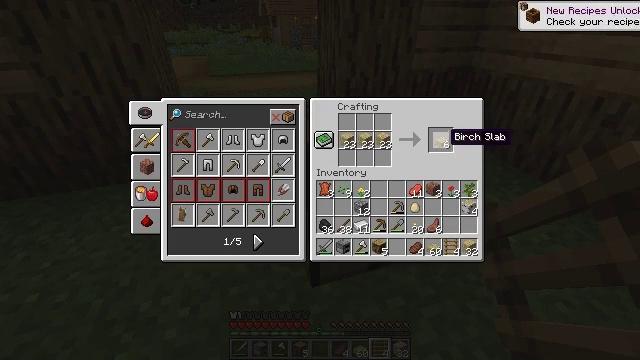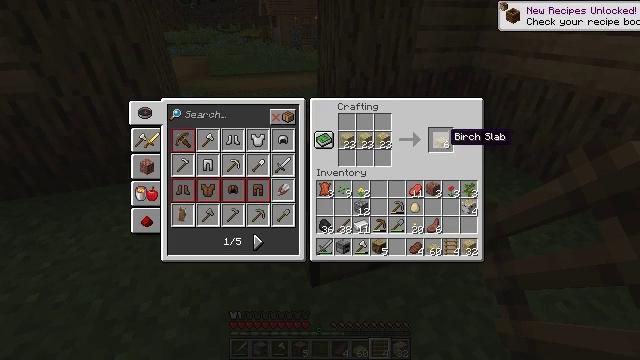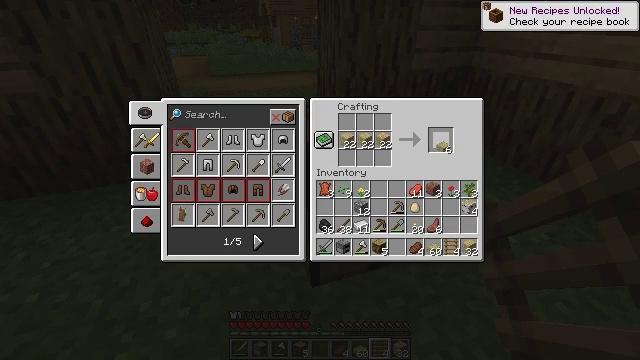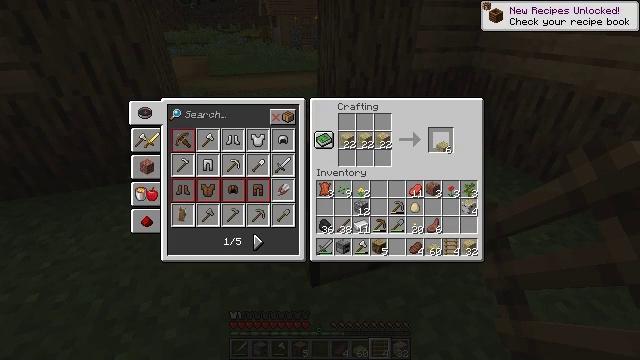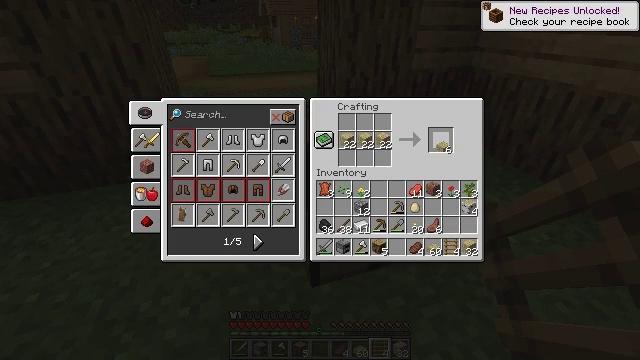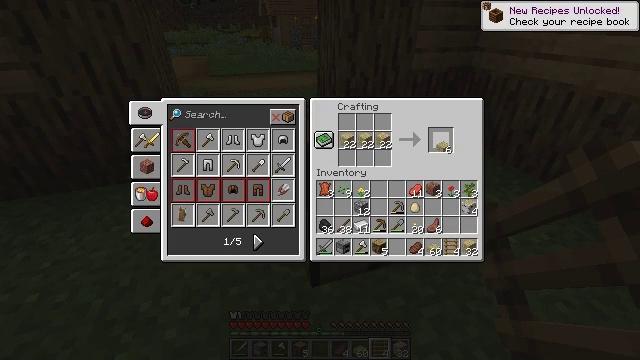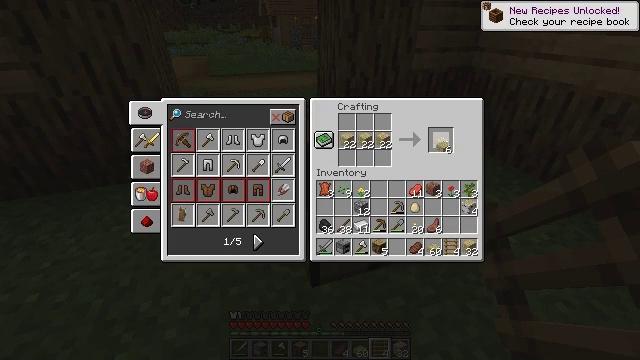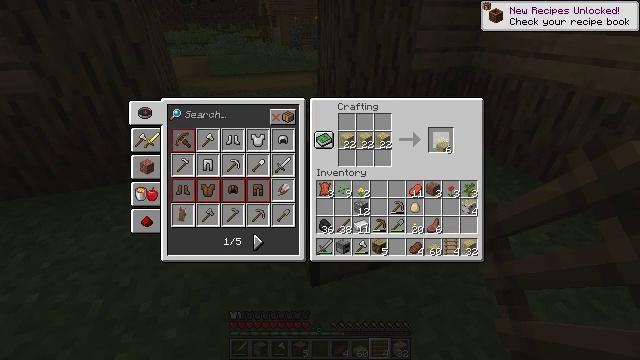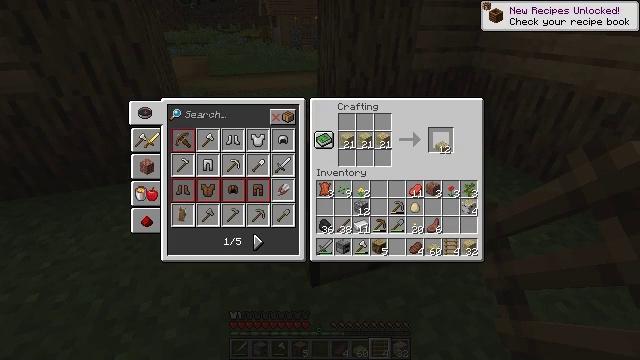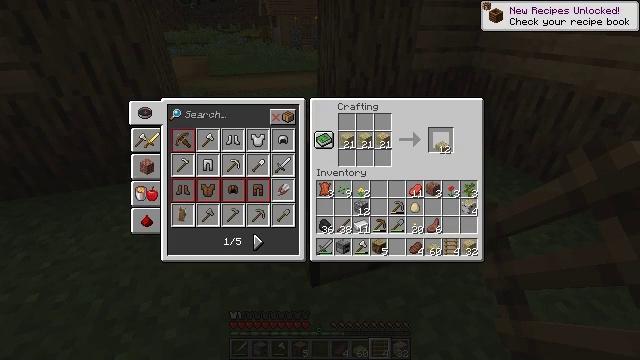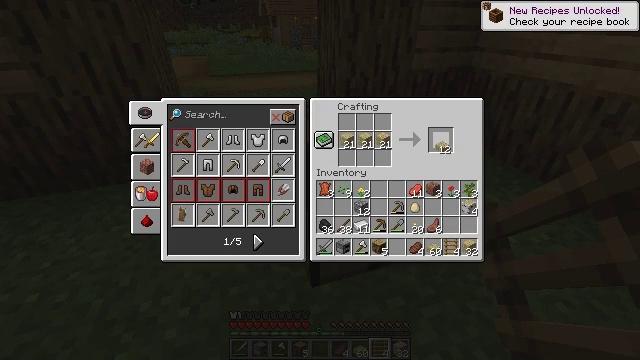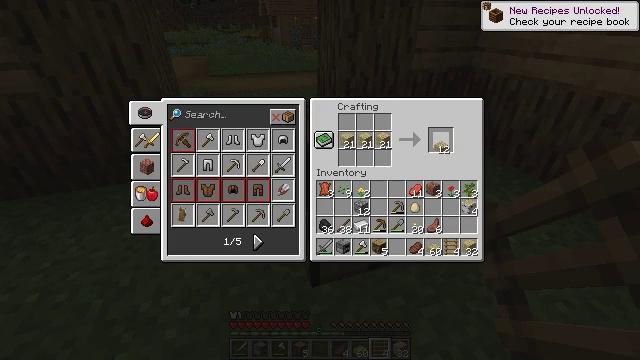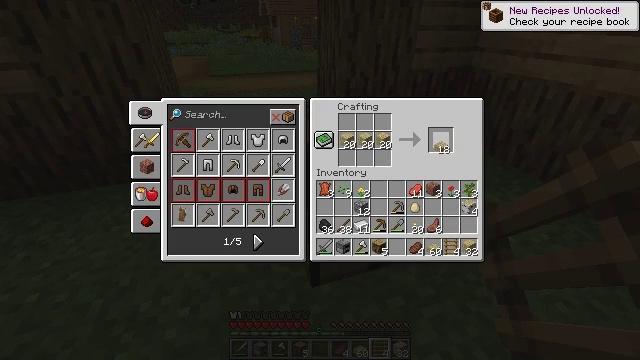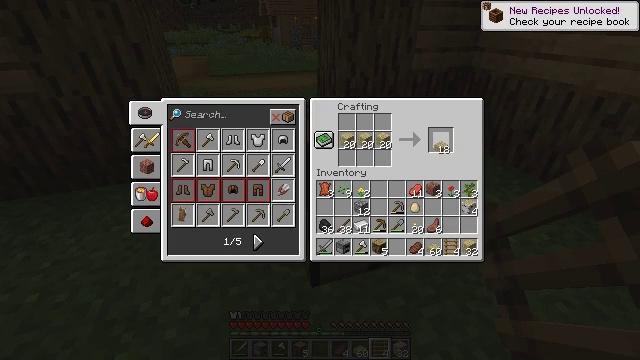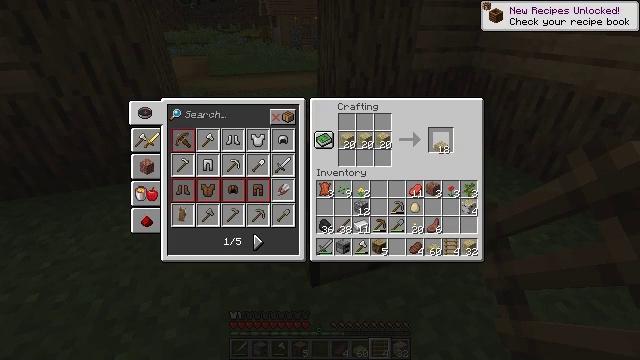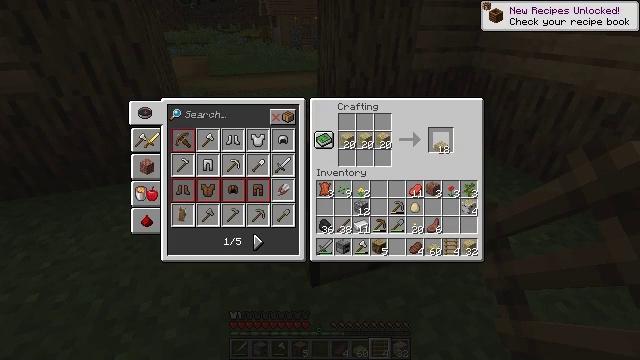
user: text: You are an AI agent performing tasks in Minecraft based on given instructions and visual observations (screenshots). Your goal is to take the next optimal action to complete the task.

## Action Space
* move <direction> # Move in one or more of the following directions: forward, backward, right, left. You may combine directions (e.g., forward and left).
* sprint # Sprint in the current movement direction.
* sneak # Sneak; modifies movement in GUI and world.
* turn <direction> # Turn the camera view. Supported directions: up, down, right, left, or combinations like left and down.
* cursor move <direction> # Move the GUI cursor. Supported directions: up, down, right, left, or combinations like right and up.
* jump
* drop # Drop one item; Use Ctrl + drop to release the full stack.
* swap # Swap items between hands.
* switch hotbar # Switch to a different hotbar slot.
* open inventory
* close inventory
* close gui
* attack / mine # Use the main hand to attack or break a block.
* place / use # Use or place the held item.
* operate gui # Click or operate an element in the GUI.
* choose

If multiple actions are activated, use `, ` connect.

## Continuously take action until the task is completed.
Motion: motion action
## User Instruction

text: Use a crafting table to make birch slabs.
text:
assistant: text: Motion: no_op
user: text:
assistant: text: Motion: operate gui
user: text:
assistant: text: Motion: operate gui
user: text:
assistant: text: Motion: operate gui
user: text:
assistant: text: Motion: no_op
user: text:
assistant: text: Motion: operate gui
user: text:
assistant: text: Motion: operate gui
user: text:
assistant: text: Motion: no_op
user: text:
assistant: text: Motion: operate gui
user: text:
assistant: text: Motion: operate gui
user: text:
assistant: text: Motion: operate gui
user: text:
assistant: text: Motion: no_op
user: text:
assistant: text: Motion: operate gui
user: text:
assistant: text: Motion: operate gui
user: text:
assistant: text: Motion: no_op
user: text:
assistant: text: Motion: operate gui
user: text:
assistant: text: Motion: operate gui
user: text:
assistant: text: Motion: operate gui
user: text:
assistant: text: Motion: no_op
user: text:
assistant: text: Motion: operate gui
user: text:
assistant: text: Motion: operate gui
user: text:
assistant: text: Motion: operate gui
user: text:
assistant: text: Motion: no_op
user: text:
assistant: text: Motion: operate gui
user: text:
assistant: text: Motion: operate gui
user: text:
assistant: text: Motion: no_op
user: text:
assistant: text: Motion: no_op
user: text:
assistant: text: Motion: operate gui
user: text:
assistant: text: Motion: operate gui
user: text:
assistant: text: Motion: no_op